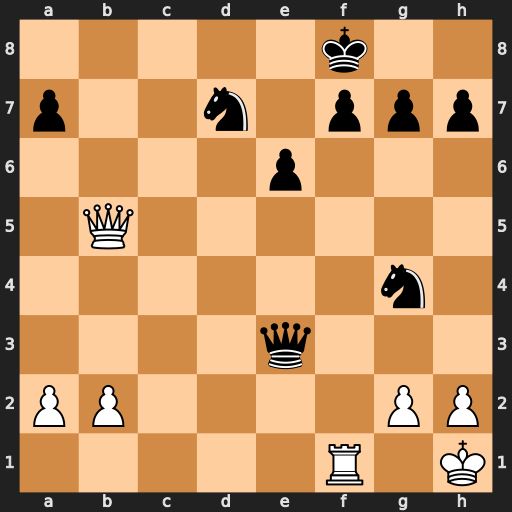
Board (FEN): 5k2/p2n1ppp/4p3/1Q6/6n1/4q3/PP4PP/5R1K
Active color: w
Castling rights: -
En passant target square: -
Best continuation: Qb4+ Qc5 Qxg4